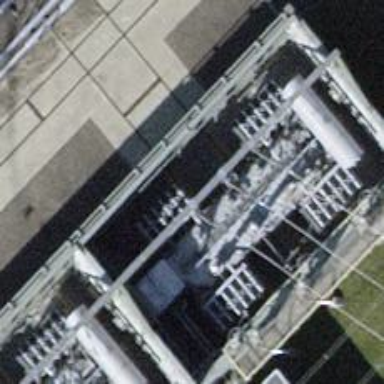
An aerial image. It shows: Outdoor transformer.